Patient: sex F, age 31
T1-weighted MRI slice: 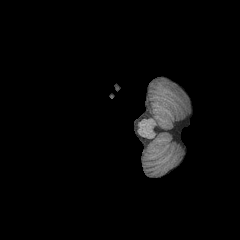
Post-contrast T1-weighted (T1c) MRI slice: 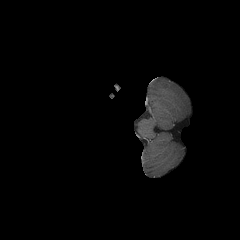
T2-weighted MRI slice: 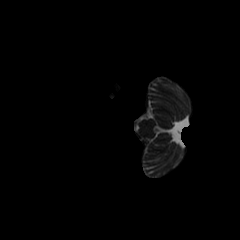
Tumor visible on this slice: no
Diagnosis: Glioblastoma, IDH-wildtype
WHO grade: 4